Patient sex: M
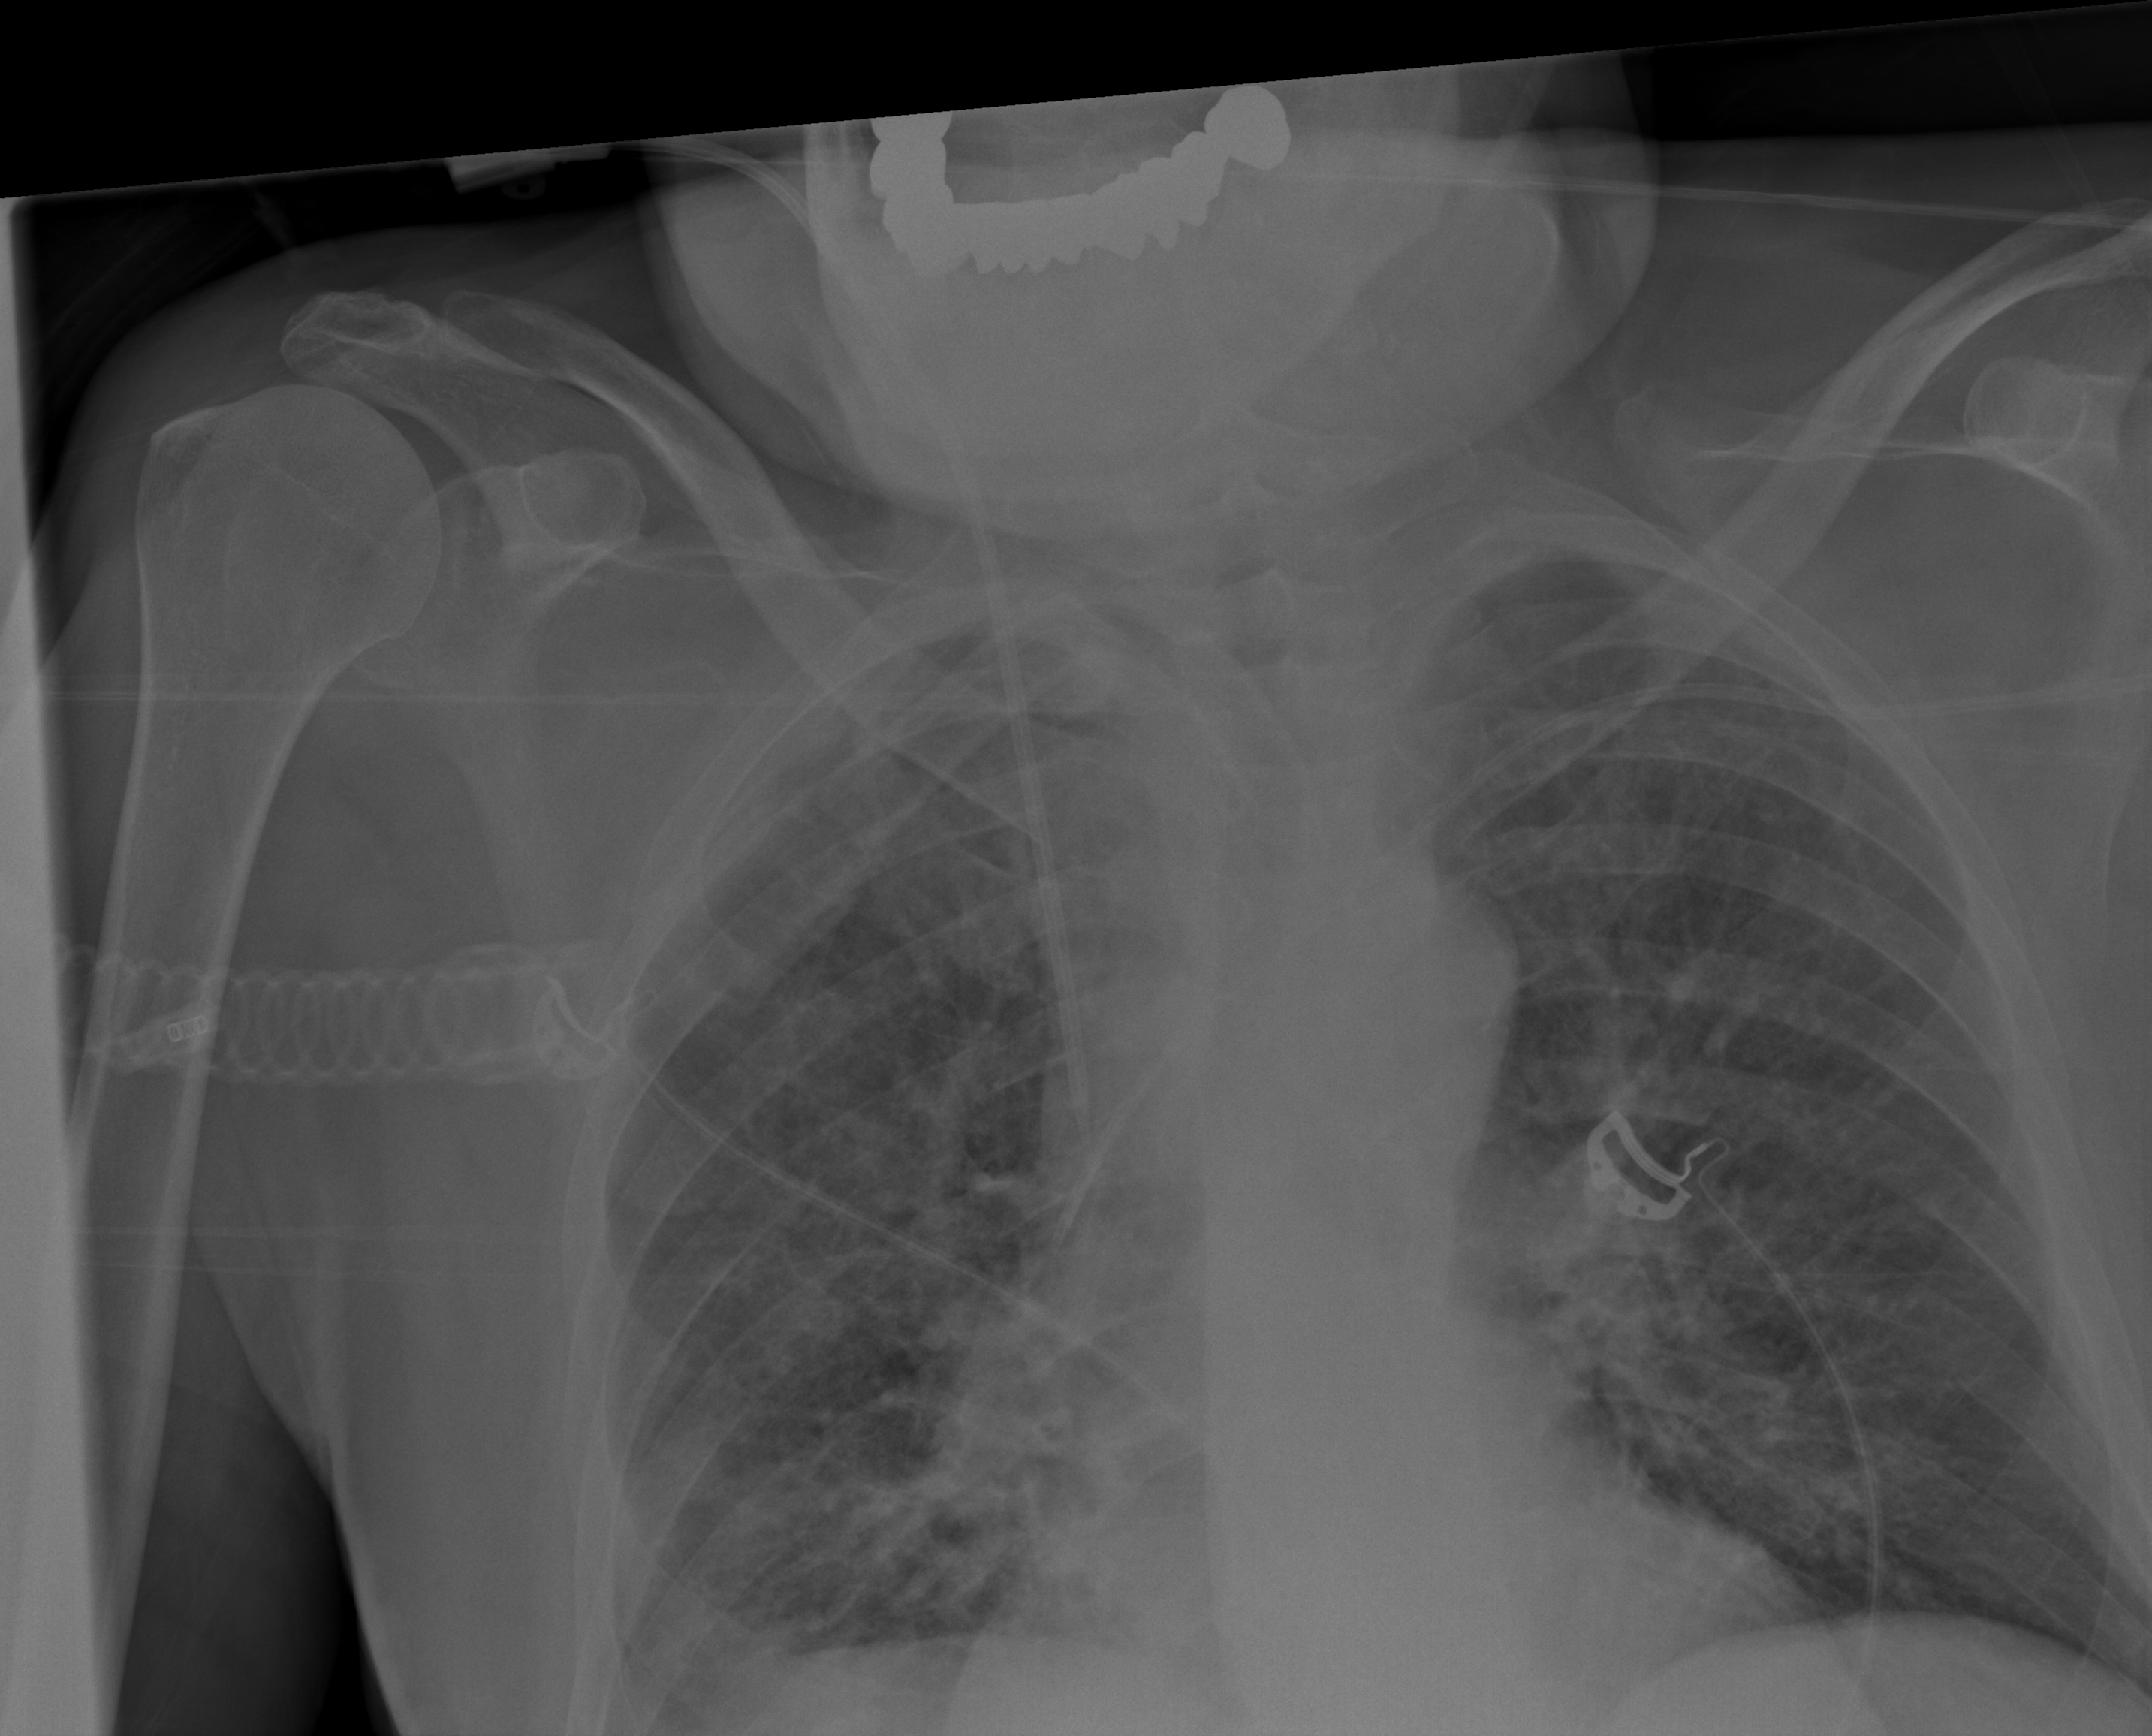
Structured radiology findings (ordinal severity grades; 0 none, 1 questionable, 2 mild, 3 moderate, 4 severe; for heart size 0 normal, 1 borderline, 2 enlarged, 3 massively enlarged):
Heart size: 0
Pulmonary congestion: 0
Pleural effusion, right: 0
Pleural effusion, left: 0
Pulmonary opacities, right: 2
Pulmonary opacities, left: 2
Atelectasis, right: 0
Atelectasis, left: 0